Milling tool wear sample.
Tool blade image: 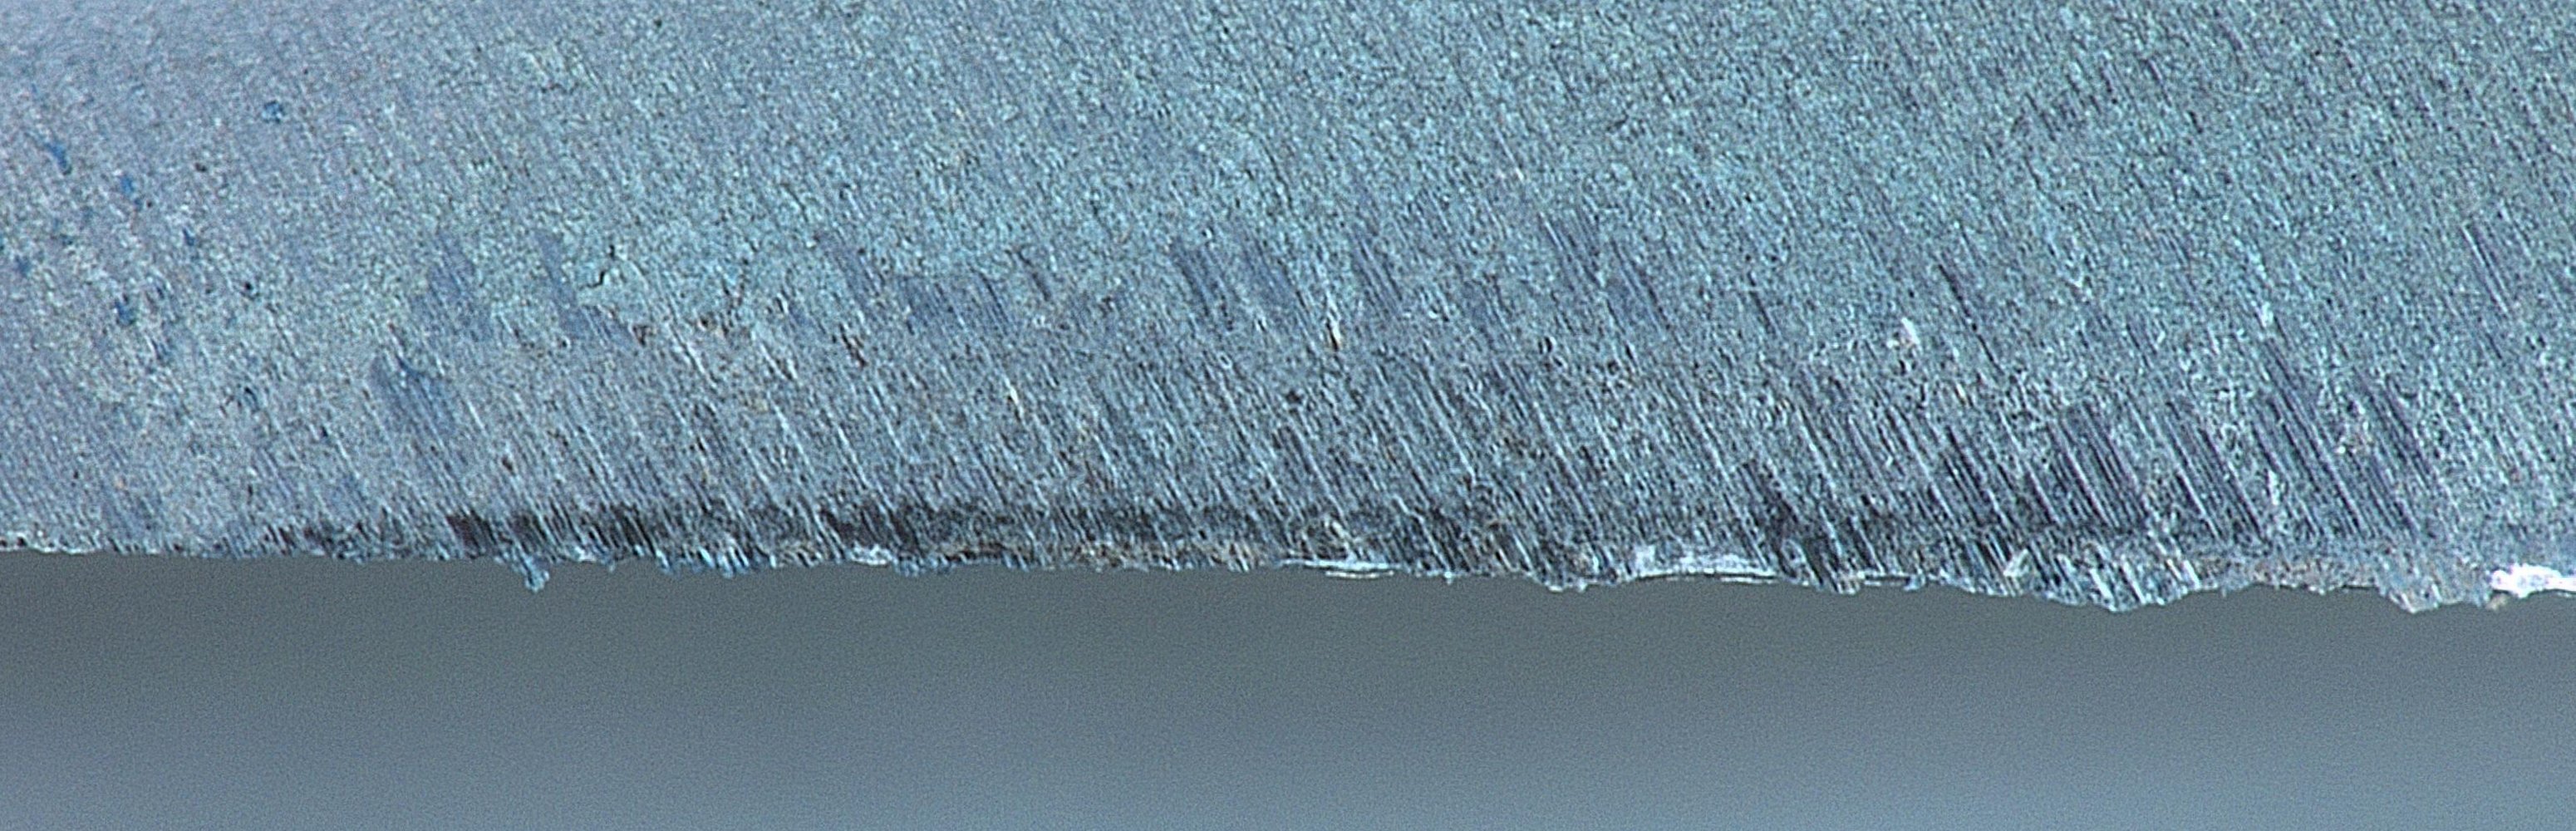
Chip image: 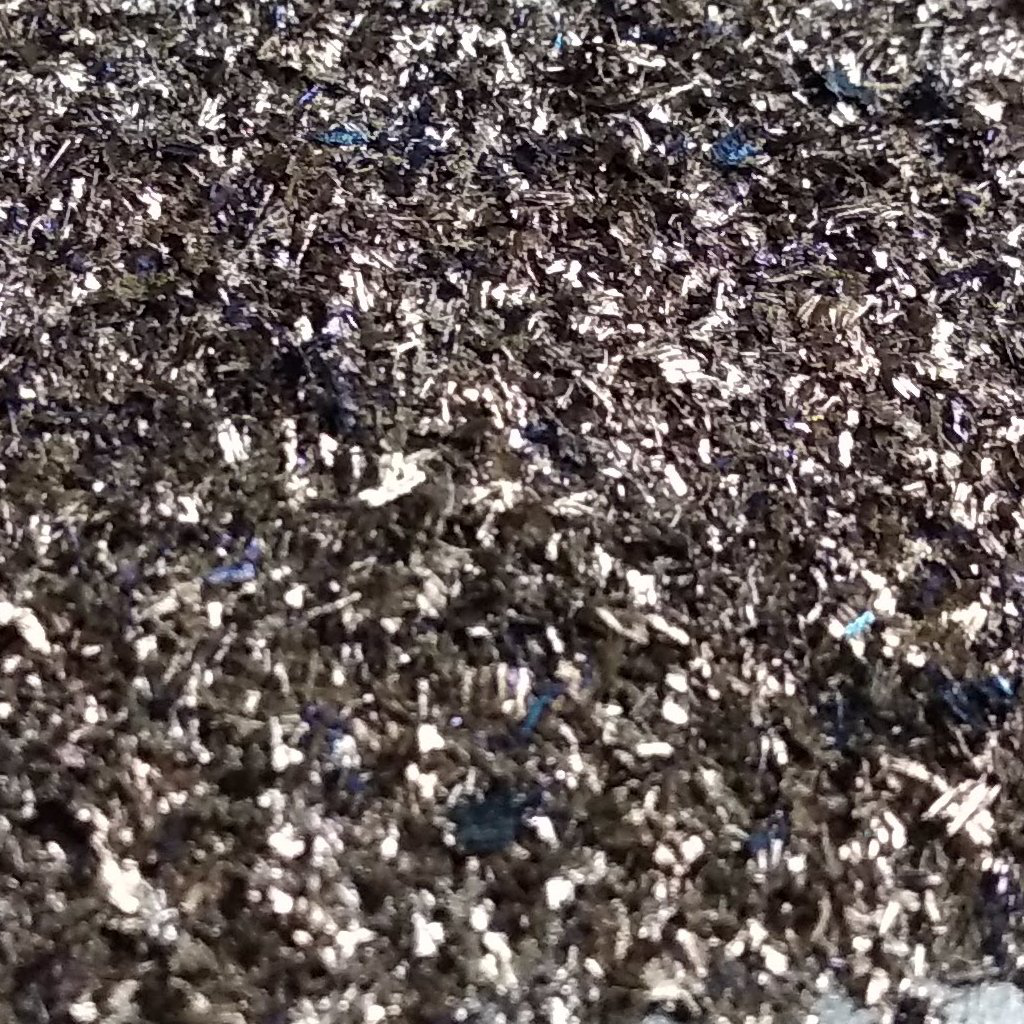
Workpiece image: 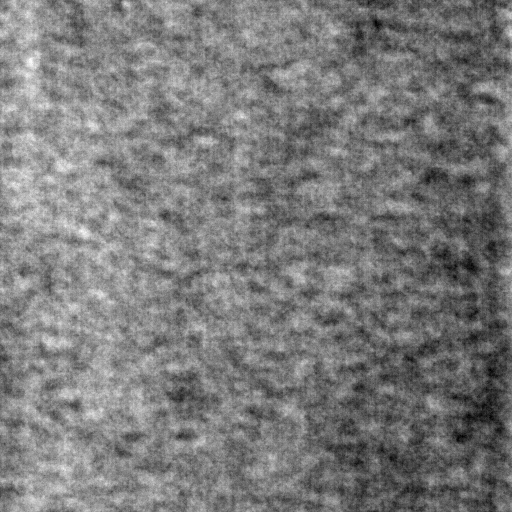
Tool wear state: used
Gaps: 0
Flank wear: 110.81
Overhang: 31.17
Force-signal Mel-spectrograms (X, Y, Z axes): 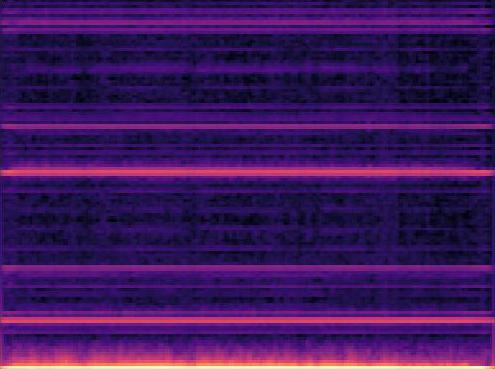 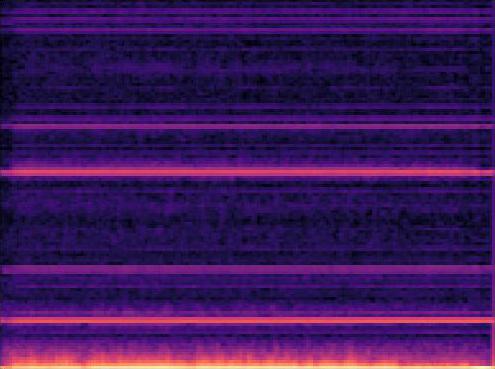 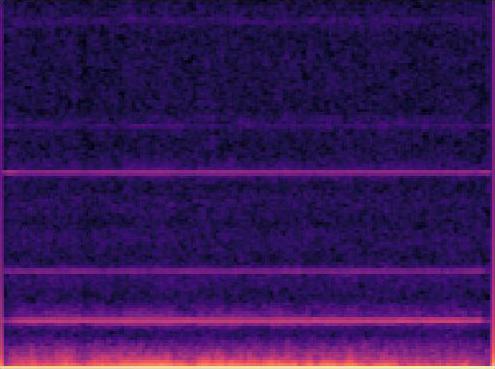
Force-signal scalograms (X, Y, Z axes): 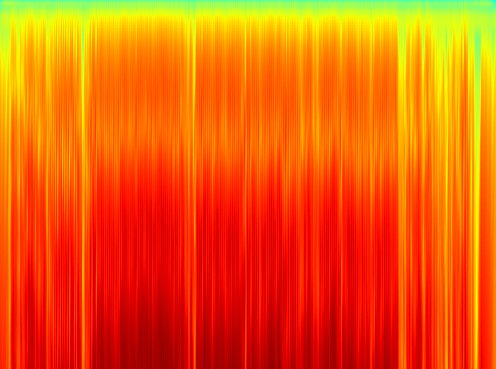 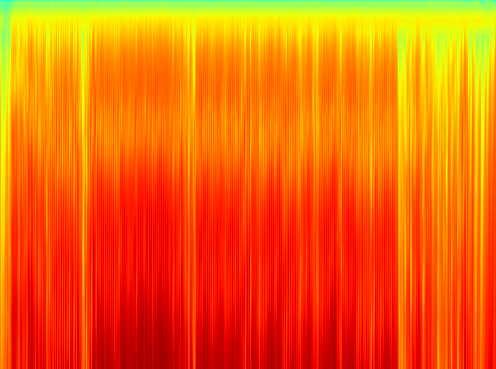 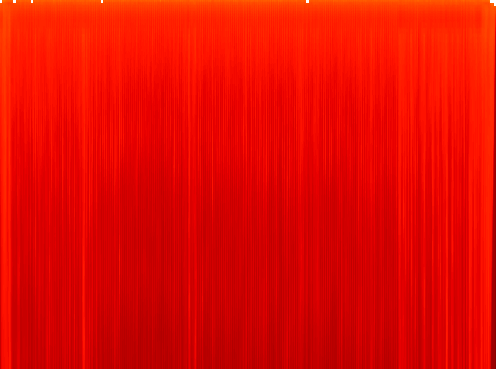
Force phase: steady_state_stabilization_wear